Question: Main buttons?
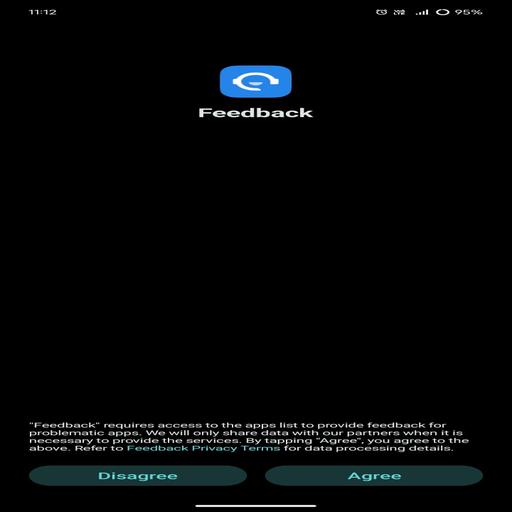
Answer: Agree, Disagree